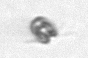
Label: Pyramimonas_morphotype1